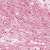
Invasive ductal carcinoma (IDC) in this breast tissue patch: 0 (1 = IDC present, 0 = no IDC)